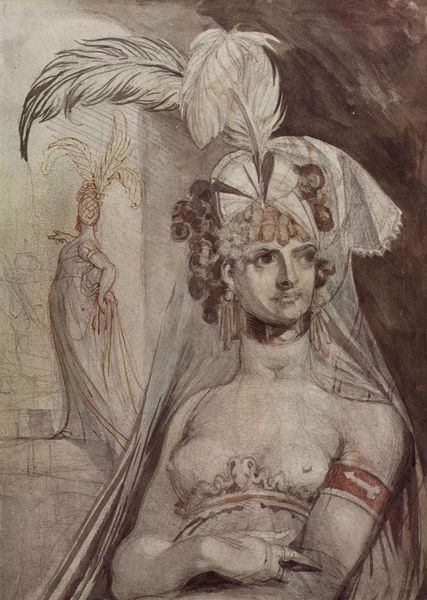
Titel: Halbfigur einer Kurtisane mit Federbusch, Schleife und Schleier im Haar
Künstler: Johann Heinrich Füssli
Standort: Zürich.
Institution: Kunsthaus
Schlagwörter: akt, dunkel, feder, hand, kopf, nackt, schatten, weiß, frauen, ocker, bewegung, braun, brust, busen, elegant, finger, frau, frisur, grau, haar, hell, hintergrund, kleid, licht, mund, nase, ohrring, profil, rücken, schmuck, skizze, zeichnung, blick, dame, rot, schleier, schleiher, tuch, beige, schleife, tanz, wand, arm, arme, augen, band, barock, falten, federn, gesicht, kleidung, bild, bildnis, hals, portrait, porträt, gewand, haare, pose, ohrringe, oper, theater, tänzerin, dekolletee, kinn, locken, federbusch, federhut, kopfbedeckung, brüste, rückenansicht, papier, modell, halsband, spiegelbild, studie, grafik, linien, auftritt, sepia, rundbogen, verkleidung, kopftuch, zeigefinger, ernst, noeud, serieux, halbakt, brustwarze, brustwarzen, erotik, erotisch, oberarm, abbild, schauspiel, laviert, tusche, stolz, rückenfigur, blanc, noir, tete, kupfer, chapeau, fasching, koloriert, entwurf, pinsel, armband, armreif, halbprofil, geschnürt, amazone, rouge, sombre, federschmuck, femme, empire, scheife, bänder, fleurs, kupferstich, kopfschmuck, pfeil, cheveux, peinture, sein, pfauenfeder, fleur, show, robe, lavierung, dekolte, warze, allégorie, miroir, voile, bijou, boucle, boucles, ohrgehänge, esquisse, dessin, nue, nippel, warzen, orient, plume, visage, soiree, füssli, crayon, encre, lavis, bidl, diva, bloß, fresque, bras, coiffure, armbinde, schärfe, armschmuck, bal, etude, kurtisane, oriental, danseuse, spectacle, nsckt, armspange, érotisme, esclave, seins, halsreif, manchette, plumes, sanguine, kstüm, variette, yyyyyyyyyyyy, frisée, saba, plumier, poitrine, phallus, princesse, brassard, bras croisés, prostituee, parure, bouclees, ananas, houpe, orreilke, orreille